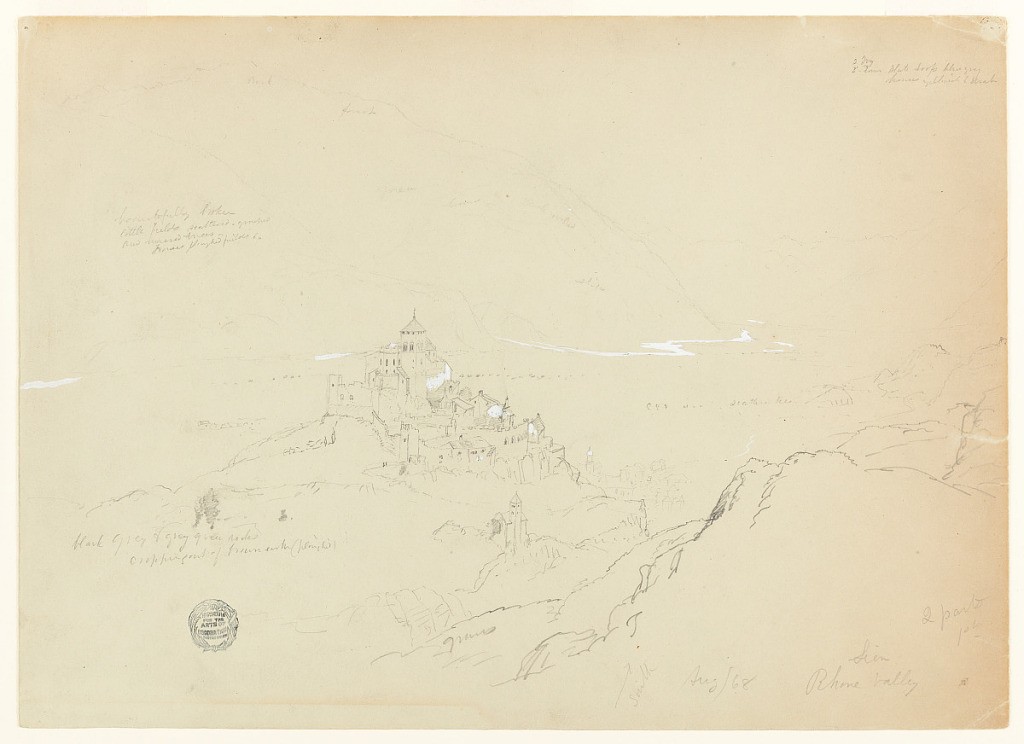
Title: The Valère from Tourbillon Castle, Sion, Switzerland
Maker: Frederic Edwin Church, American, 1826–1900
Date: August 25-26, 1868
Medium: Graphite, brush and white gouache on gray wove paper
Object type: Drawing
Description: Landscape and architecture sketch showing a view of Valère Basilica in Sion, Switzerland, from the neighboring hill with Tourbillon Castle. In the foreground, the nearby rugged hillside is visible at lower right and descends abruptly to the base of another hill that hosts the Valère Basilica in the middle distance at center. The sprawling, multi-level complex of the Valère crowns the hill, with its immense walls and soaring belltower. In the background, the Rhone River, highlighted in white gouache, snakes its way through the valley floor, bounded by the bulging and rocky Pennine Alps at left, and the Bernese Alps at right.